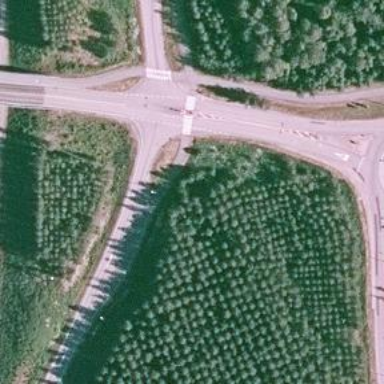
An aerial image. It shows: Trunk link highway.